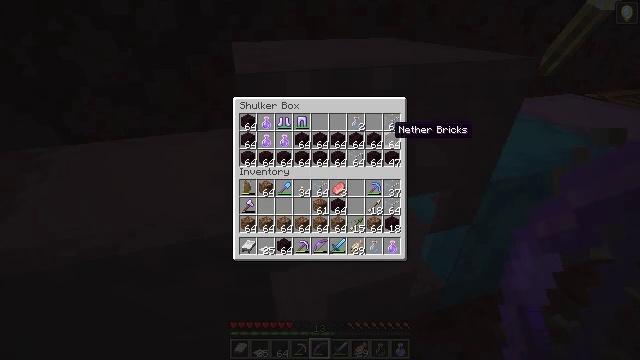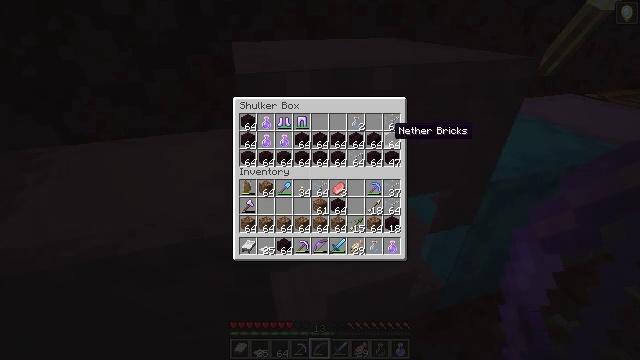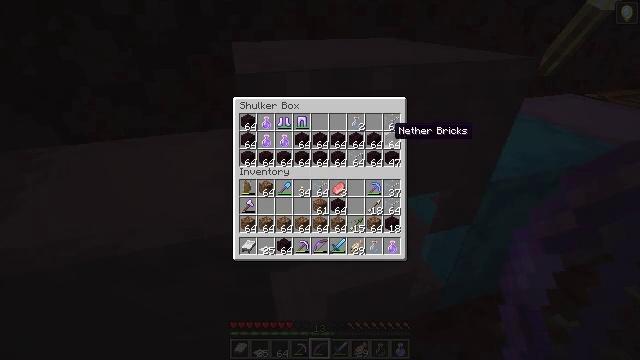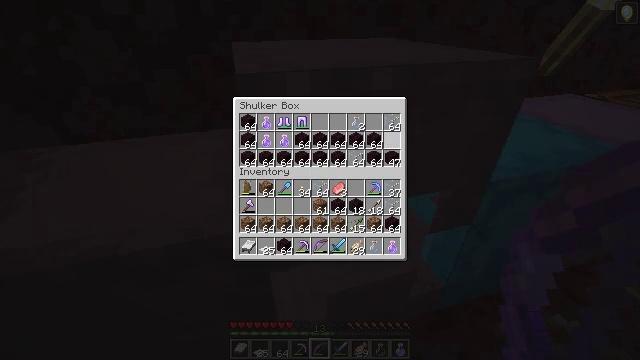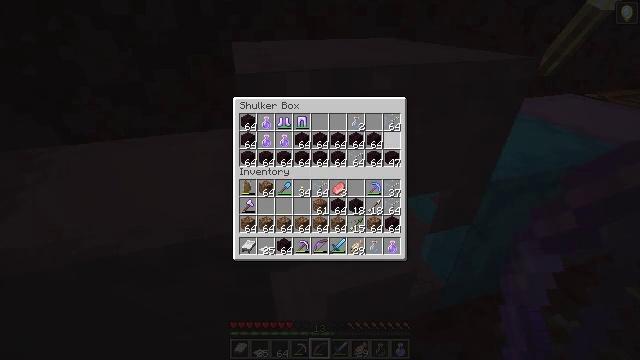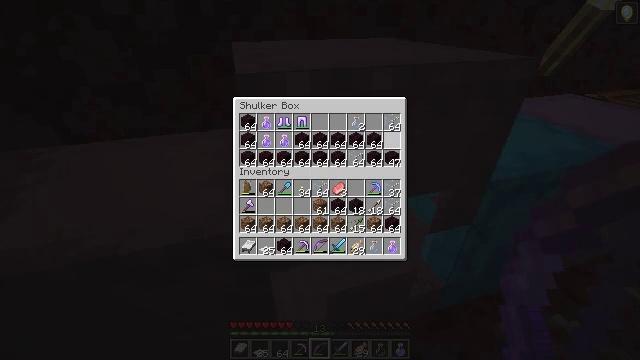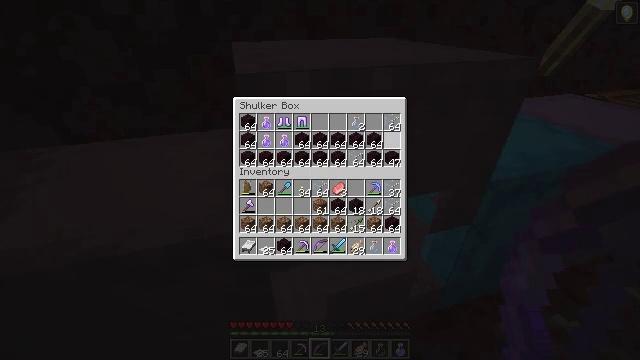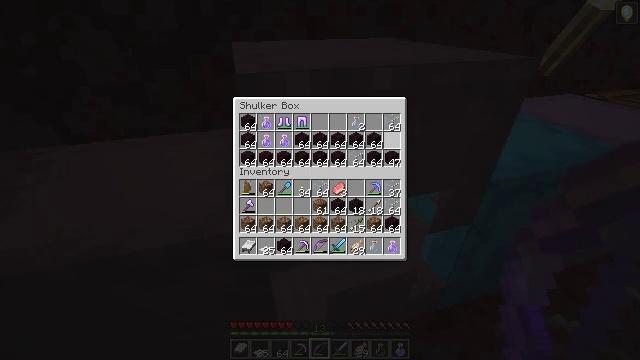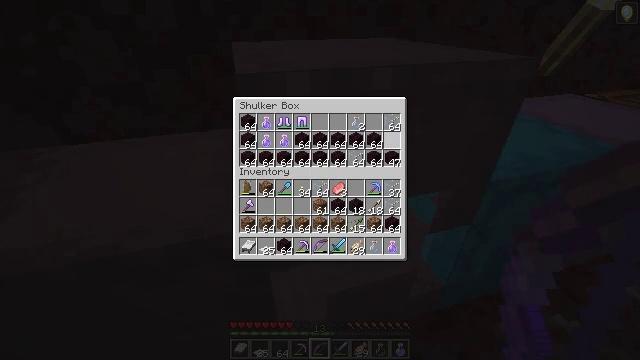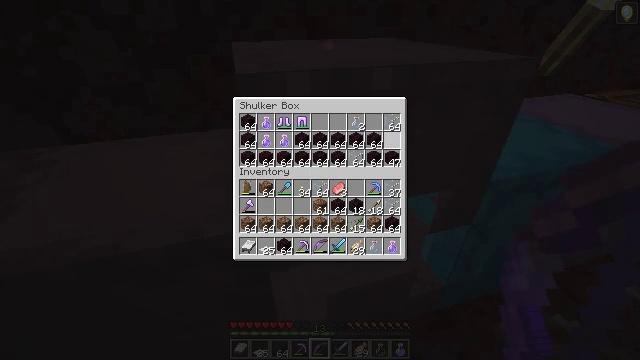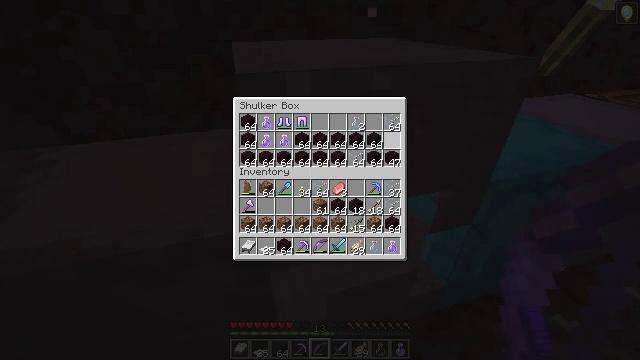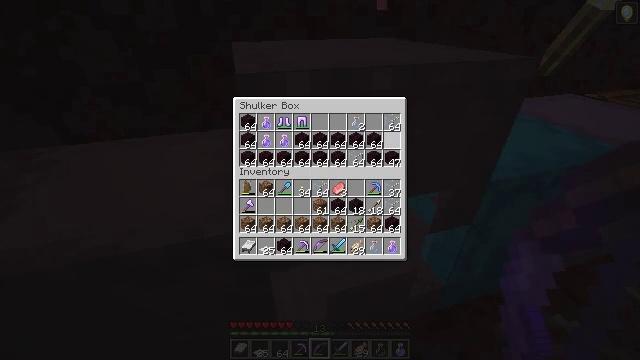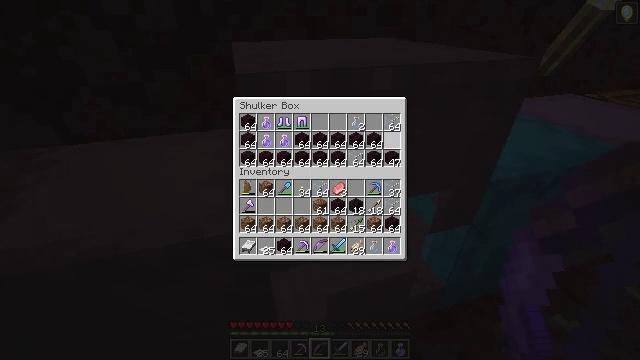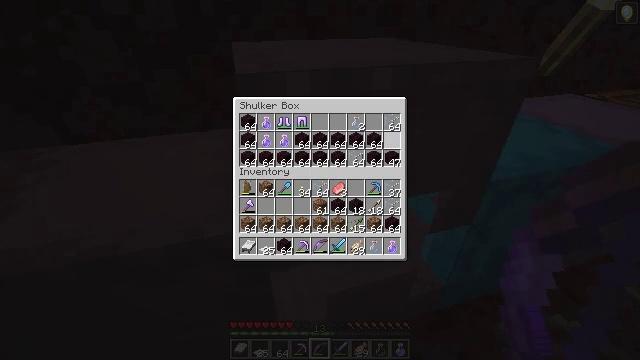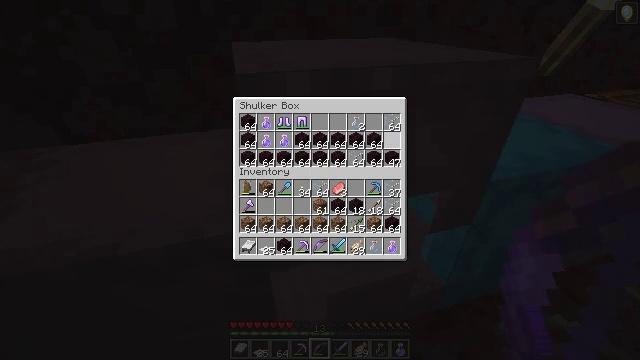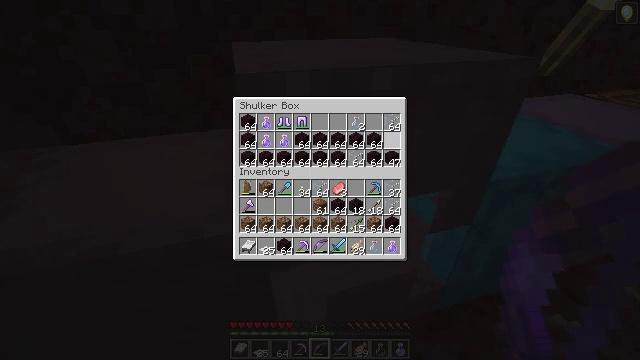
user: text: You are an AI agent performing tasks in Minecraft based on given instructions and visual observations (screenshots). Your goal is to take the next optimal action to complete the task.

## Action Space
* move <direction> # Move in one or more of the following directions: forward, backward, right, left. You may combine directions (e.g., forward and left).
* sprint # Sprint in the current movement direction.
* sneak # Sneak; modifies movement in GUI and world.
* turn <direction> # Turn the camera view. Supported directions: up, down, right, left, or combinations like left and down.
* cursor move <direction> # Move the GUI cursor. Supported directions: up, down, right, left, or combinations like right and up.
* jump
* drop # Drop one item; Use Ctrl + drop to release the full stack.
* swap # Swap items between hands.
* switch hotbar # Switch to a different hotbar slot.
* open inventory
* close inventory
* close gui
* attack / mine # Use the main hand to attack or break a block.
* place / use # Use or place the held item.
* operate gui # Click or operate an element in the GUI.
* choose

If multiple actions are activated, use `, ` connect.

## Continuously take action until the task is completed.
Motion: motion action
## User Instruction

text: Make a nether brick slab in the crafting table.
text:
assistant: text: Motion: sneak
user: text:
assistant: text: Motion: sneak
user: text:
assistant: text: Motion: sneak, choose
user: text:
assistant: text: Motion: sneak, choose
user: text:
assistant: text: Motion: sneak, choose
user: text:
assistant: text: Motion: sneak
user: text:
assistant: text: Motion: sneak
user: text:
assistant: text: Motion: sneak
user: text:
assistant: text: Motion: sneak
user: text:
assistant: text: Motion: sneak
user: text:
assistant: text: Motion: sneak
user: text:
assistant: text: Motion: sneak
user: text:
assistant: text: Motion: sneak
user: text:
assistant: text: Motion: sneak
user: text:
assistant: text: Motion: sneak
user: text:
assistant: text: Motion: sneak
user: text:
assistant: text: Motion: sneak
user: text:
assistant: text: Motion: sneak
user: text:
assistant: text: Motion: sneak
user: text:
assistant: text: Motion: sneak, cursor move right
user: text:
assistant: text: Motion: sneak
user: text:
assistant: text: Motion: sneak
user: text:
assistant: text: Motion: sneak
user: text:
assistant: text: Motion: sneak
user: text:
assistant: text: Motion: sneak
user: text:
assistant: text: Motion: sneak
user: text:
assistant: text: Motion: sneak
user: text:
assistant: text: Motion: sneak
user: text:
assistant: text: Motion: sneak
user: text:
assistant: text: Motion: sneak